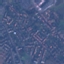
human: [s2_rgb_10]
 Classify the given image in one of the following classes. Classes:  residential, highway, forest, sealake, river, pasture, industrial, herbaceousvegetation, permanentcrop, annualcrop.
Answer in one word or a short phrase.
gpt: Residential